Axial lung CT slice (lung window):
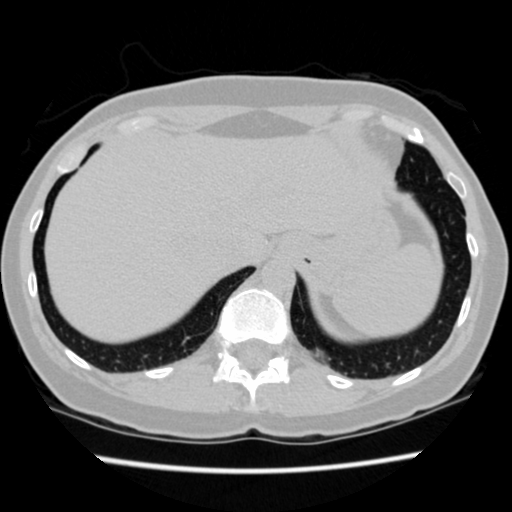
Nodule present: no